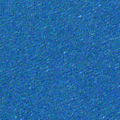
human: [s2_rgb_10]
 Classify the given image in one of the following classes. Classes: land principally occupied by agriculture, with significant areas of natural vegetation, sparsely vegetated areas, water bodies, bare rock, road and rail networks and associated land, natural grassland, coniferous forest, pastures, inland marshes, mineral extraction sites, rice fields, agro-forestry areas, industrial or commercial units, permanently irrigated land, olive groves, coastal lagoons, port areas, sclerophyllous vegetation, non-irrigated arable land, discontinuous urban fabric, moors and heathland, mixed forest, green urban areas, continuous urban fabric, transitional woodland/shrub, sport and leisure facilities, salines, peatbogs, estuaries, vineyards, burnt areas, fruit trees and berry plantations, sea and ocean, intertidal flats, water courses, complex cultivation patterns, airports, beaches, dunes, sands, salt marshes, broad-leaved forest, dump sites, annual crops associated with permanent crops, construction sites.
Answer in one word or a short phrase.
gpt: sea and ocean